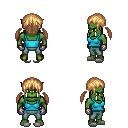
a pixel art fantasy rpg character, male body template, orc, green skin, teal pirate shirt, teal pants, light blonde twin-tailed hairstyle, metal gloves, white slippers, four views (front, back, left, right), 2x2 character sprite sheet, small pixel art, hard edges, no anti-aliasing